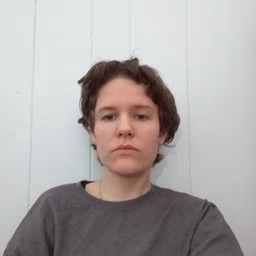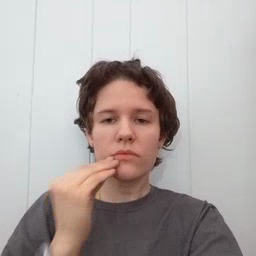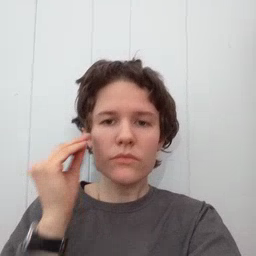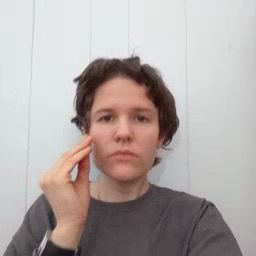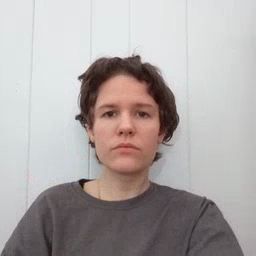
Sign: home